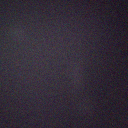
Screen state: off